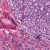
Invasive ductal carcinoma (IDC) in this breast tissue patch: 0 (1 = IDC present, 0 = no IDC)